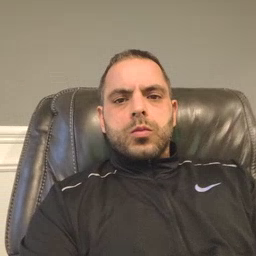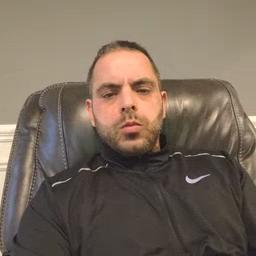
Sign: yesterday